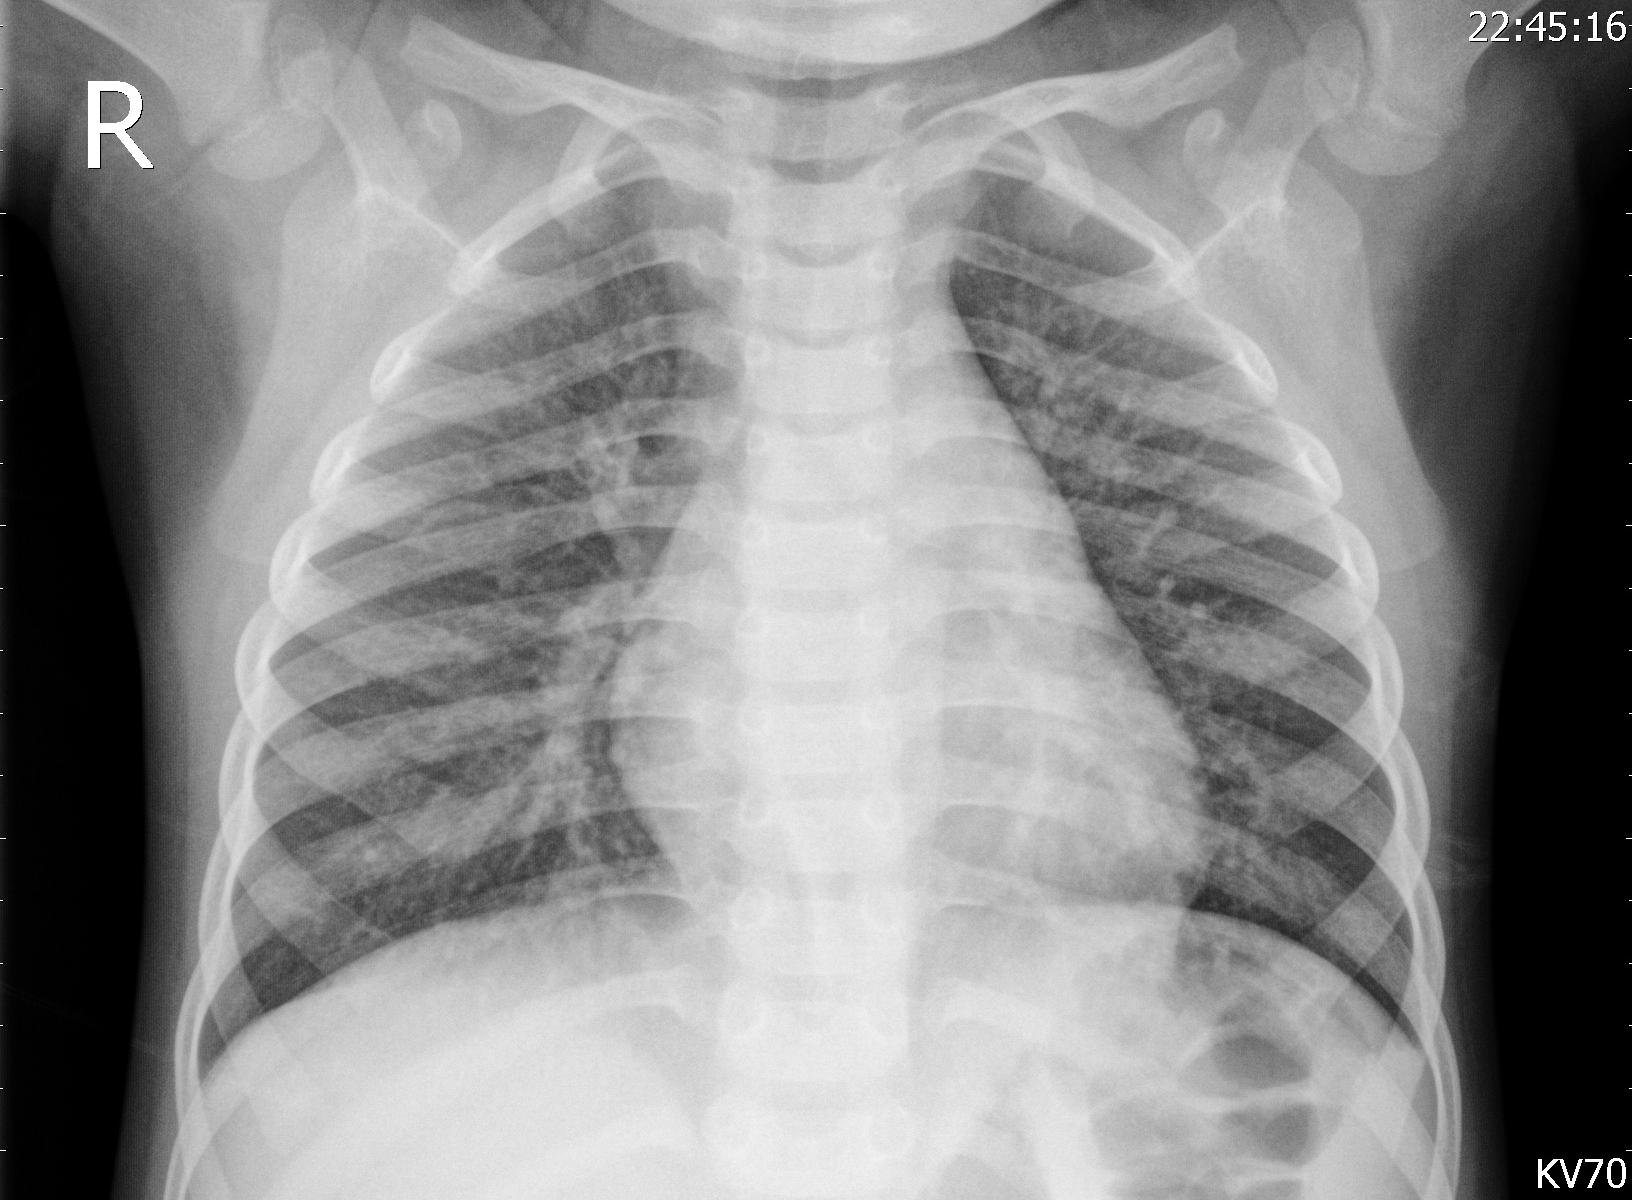
Diagnosis: PNEUMONIA